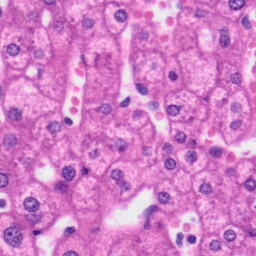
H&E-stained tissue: Liver